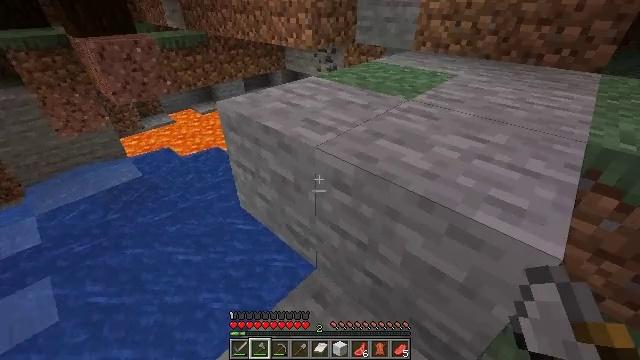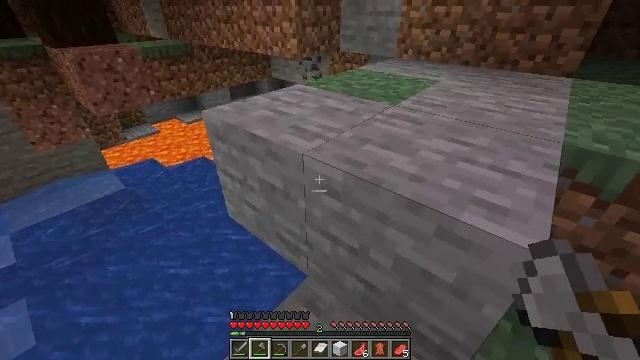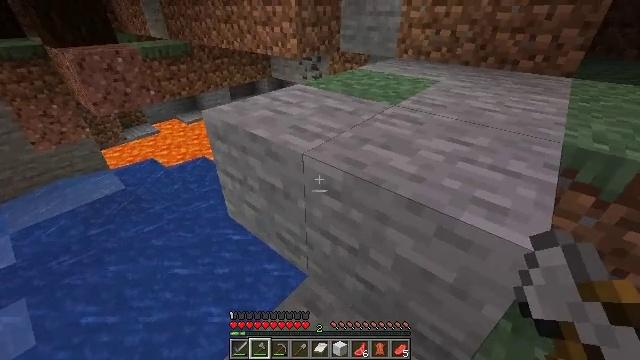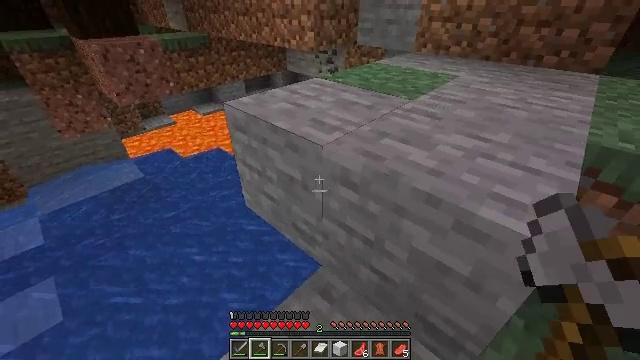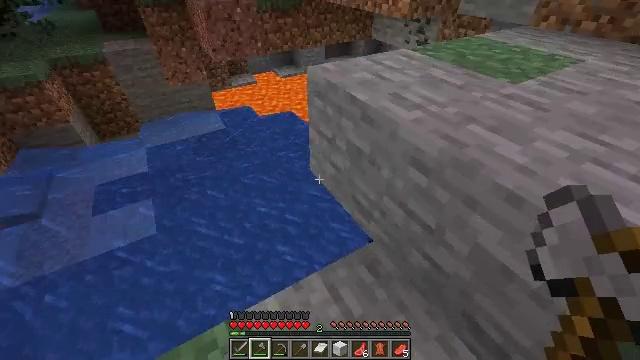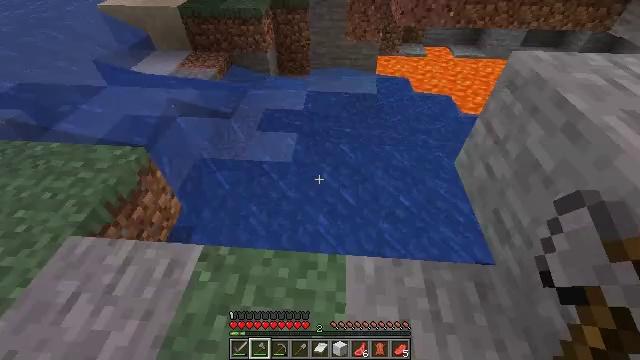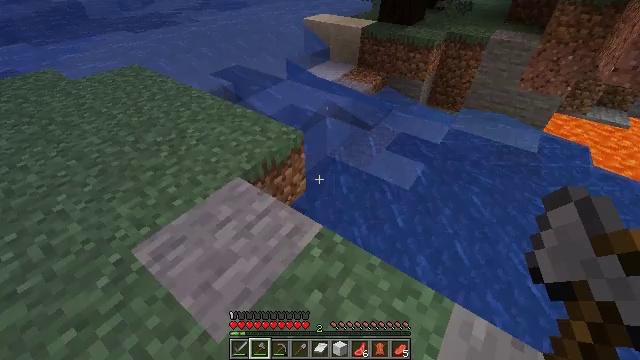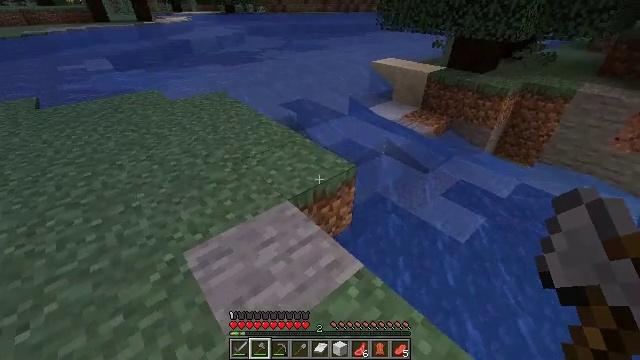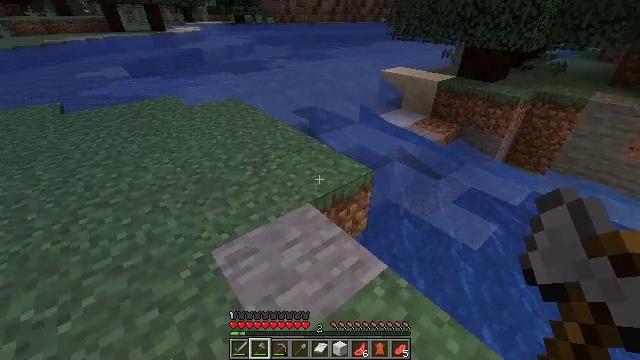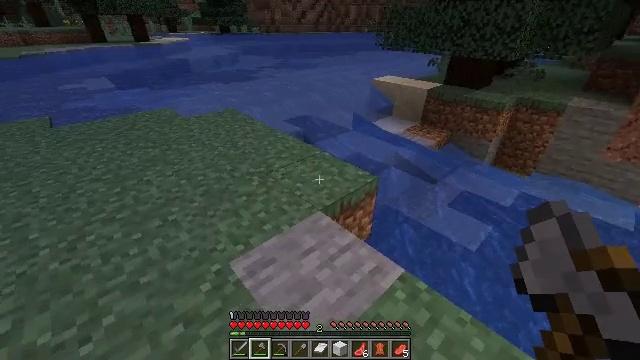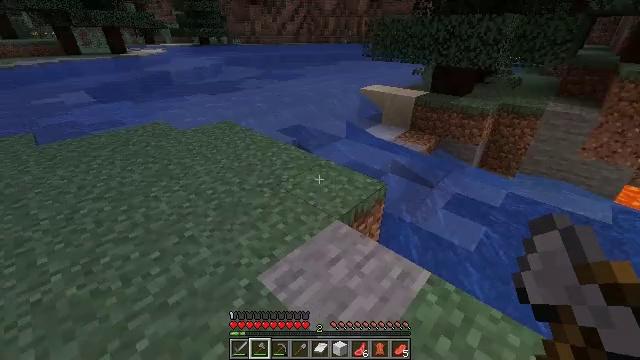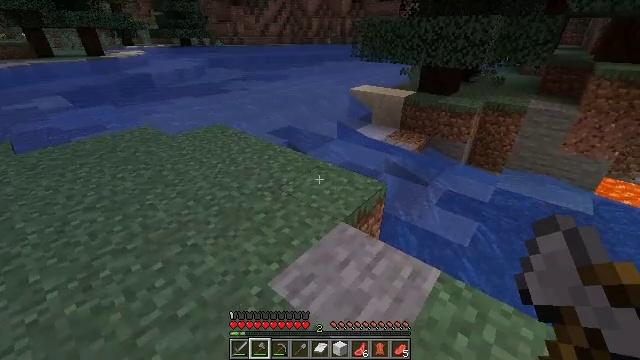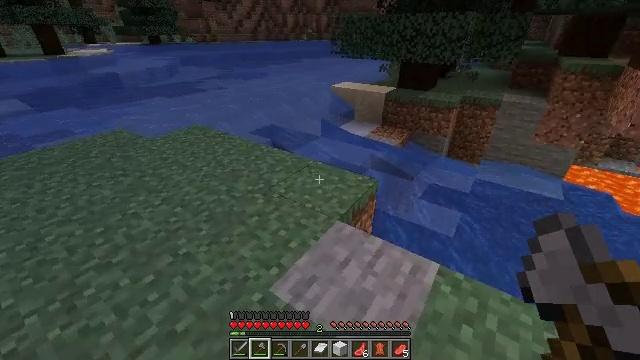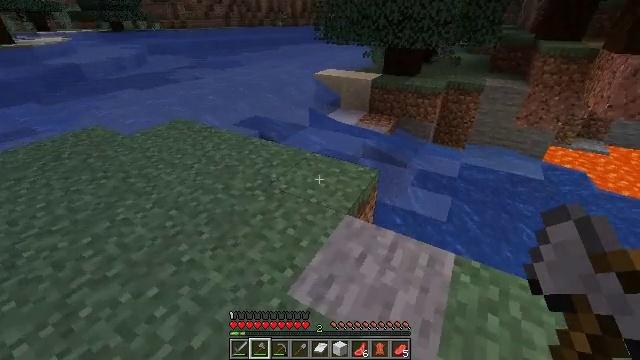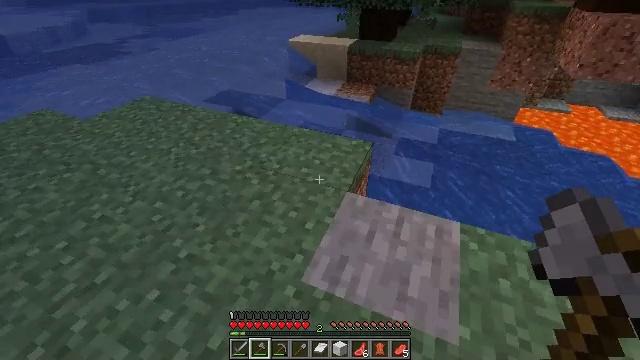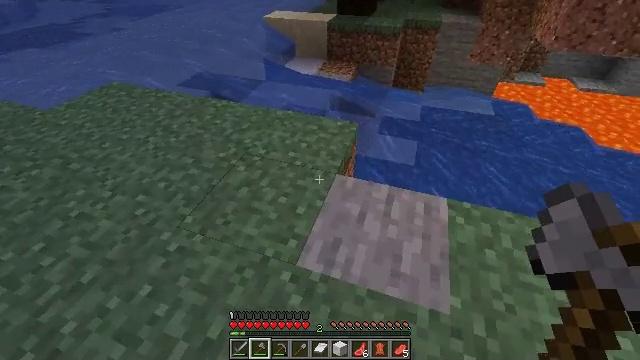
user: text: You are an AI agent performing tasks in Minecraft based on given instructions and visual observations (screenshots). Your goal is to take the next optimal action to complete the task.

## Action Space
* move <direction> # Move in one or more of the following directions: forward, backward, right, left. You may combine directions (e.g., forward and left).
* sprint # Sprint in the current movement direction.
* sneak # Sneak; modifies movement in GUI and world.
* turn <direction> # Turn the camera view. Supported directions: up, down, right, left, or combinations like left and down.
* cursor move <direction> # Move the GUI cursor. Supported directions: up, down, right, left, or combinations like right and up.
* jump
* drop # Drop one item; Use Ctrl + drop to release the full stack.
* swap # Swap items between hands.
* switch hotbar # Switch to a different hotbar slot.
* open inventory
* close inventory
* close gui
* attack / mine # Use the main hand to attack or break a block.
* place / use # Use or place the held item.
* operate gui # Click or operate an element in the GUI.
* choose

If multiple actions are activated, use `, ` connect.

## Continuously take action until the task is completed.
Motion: motion action
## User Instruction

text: Gather clay blocks.
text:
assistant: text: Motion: turn right and up
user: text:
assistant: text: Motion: no_op
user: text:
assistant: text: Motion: move back and move left, turn left and down
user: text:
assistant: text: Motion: move back and move left, turn left and down
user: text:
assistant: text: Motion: move back and move left, turn left and down
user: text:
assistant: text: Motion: move back and move left, turn left and up
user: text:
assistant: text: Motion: move back and move left, turn left and up
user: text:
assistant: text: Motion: move left, turn left and up
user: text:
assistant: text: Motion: move left, turn right and up
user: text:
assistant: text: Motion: move left, turn right and up
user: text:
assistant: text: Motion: move forward and move left, turn right
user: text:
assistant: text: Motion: move forward and move left, turn right
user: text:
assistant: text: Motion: move forward and move left, turn right and down
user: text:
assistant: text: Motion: move forward and move left, turn right and down
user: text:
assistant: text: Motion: move forward and move left, turn right and down
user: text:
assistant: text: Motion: move forward and move left
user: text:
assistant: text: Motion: move forward
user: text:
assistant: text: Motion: move forward, turn left and down
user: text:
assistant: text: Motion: move forward, turn left and down
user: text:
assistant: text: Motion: move forward, turn left and down
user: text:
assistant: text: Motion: move forward and move left, turn left and down
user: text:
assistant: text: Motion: move forward and move left
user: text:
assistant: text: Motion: move forward and move left, turn right and down
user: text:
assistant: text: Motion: move forward and move left, turn right and down
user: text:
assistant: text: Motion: move forward, turn right
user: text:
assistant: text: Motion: move forward
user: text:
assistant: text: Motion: move forward
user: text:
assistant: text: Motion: move forward
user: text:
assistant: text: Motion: move forward
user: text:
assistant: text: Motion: no_op